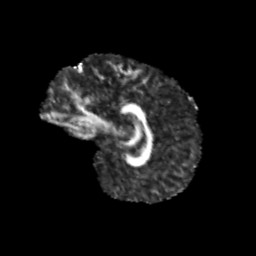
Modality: FA
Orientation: sagittal
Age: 10
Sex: female
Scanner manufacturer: siemens
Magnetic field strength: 3 T
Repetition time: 3.8 s
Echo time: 0.07 s